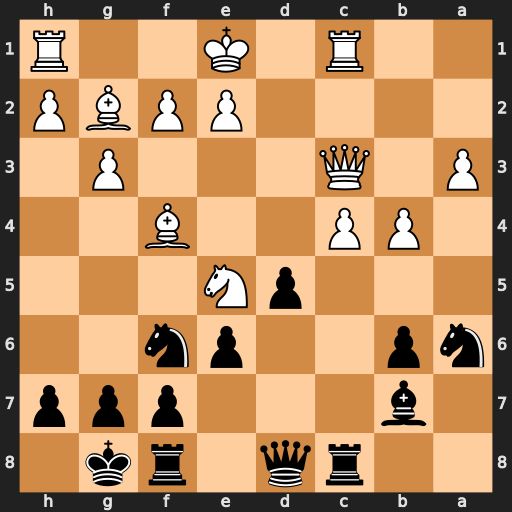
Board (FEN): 2rq1rk1/1b3ppp/np2pn2/3pN3/1PP2B2/P1Q3P1/4PPBP/2R1K2R
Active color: b
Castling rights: K
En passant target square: -
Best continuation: d4 Qb2 Bxg2